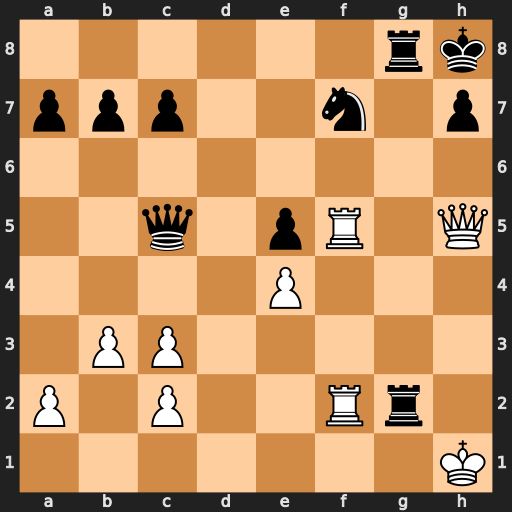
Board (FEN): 6rk/ppp2n1p/8/2q1pR1Q/4P3/1PP5/P1P2Rr1/7K
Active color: w
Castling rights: -
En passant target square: -
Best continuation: Rxg2 Rxg2 Kxg2